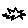
Label: star